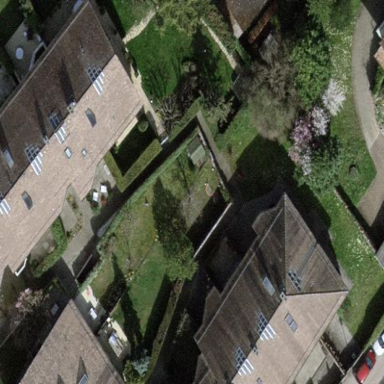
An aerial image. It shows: Garden surrounded by fence.